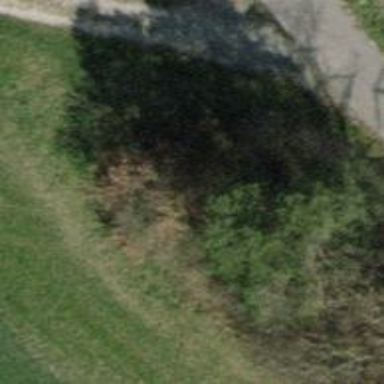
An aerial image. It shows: Ditch in the surroundings.